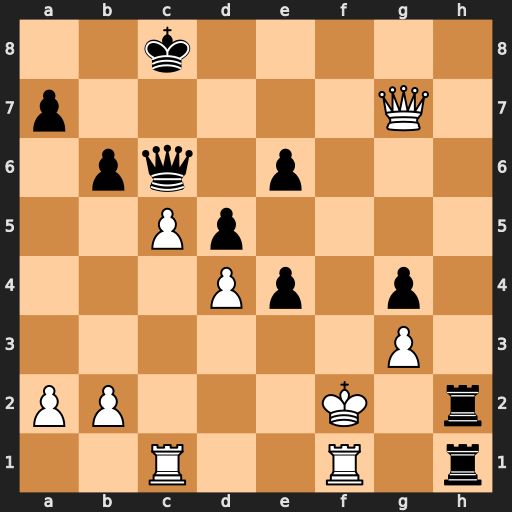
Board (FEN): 2k5/p5Q1/1pq1p3/2Pp4/3Pp1p1/6P1/PP3K1r/2R2R1r
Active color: w
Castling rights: -
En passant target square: -
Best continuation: Ke3 Re2+ Kxe2 Qb5+ Kf2 Qxb2+ Ke3 Qxc1+ Rxc1